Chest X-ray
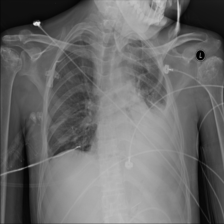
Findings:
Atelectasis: negative
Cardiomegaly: negative
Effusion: negative
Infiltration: negative
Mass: negative
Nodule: negative
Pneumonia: negative
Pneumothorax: negative
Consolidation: negative
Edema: negative
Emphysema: negative
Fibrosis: negative
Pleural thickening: negative
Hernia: negative